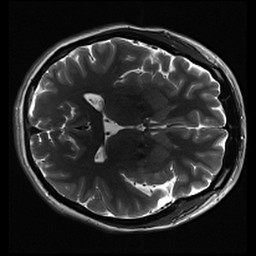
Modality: inplaneT2
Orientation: axial